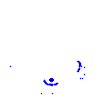
Particle: pion